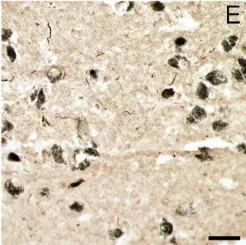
Gross and microscopic brain evaluation. Scale bar 50 mum.
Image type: pathology (immunostaining)